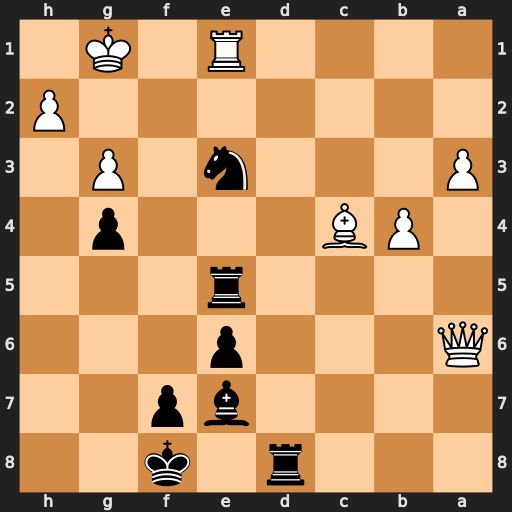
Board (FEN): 3r1k2/4bp2/Q3p3/4r3/1PB3p1/P3n1P1/7P/4R1K1
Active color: b
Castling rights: -
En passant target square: -
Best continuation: Nxc4 Rxe5 Nxe5